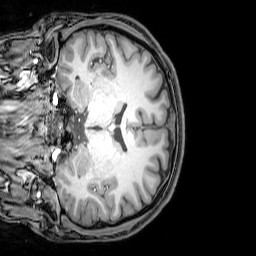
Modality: T1w
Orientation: coronal
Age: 22
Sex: male
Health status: healthy
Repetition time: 0.081 s
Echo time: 0.037 s